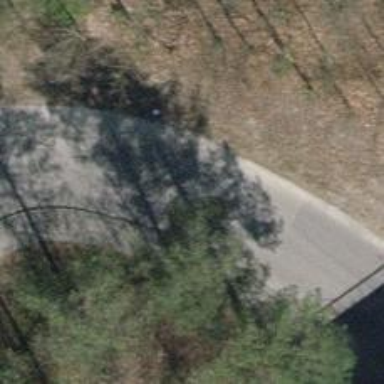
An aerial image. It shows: Asphalt unclassified road with sidewalk on the left.